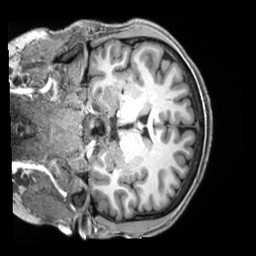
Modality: T1w
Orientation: coronal
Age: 34
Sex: male
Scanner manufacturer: siemens
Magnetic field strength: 3 T
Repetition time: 2.3 s
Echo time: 0.00229 s